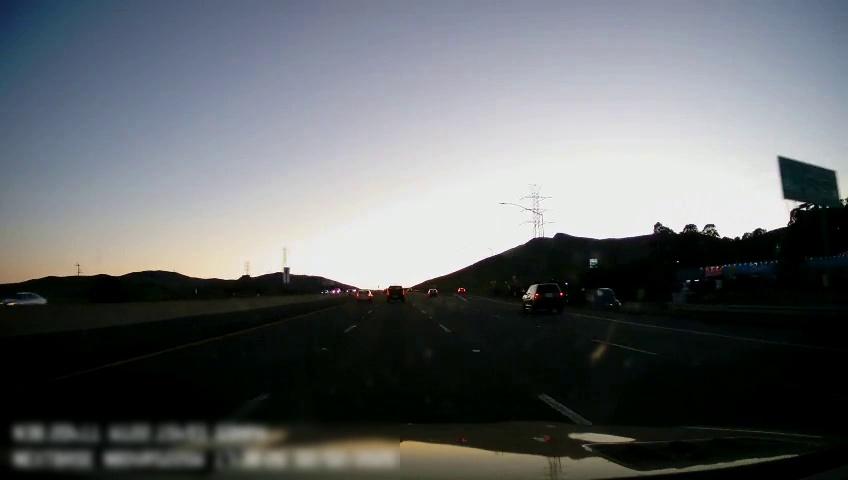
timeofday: Day
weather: Sunny
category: Drivable Space
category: Vehicles | Car
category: Vehicles | SUV
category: Vehicles | SUV
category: Vehicles | Car
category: Vehicles | Truck
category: Lanes | Alternate Lane
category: Lanes | Current Lane
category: Lanes | Current Lane
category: Lanes | Alternate Lane
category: Lanes | Alternate Lane
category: Lanes | Alternate Lane
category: Traffic | Signs